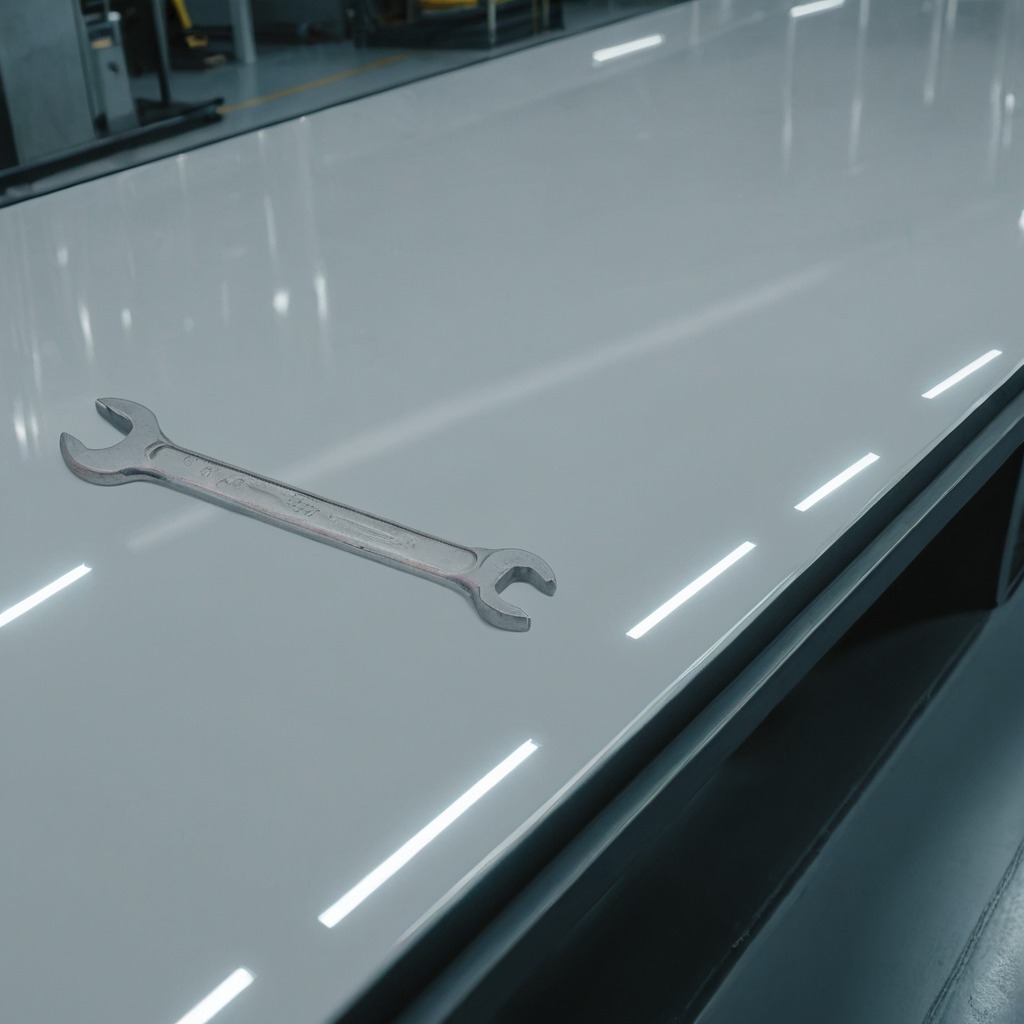
A wrench is lying on the table.